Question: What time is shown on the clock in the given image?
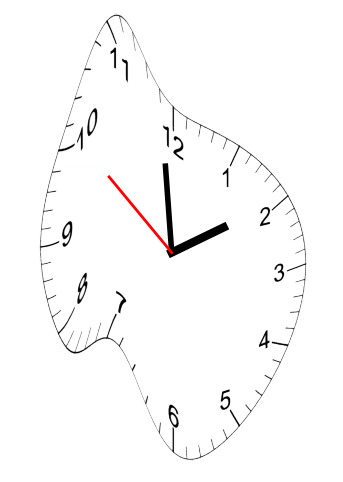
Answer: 01:58:51